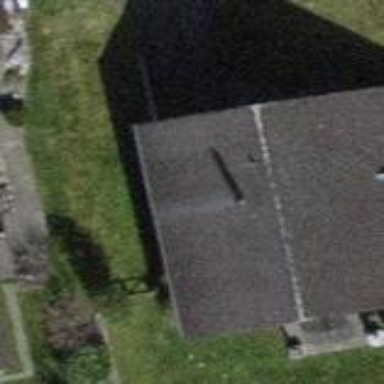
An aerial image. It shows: Building with tiled roof.